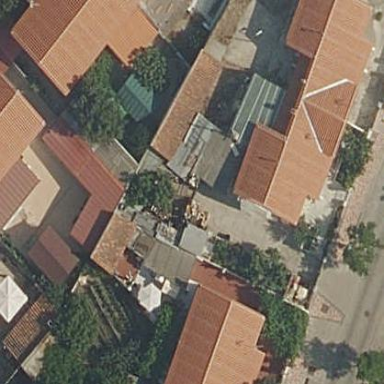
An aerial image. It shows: Residential building.